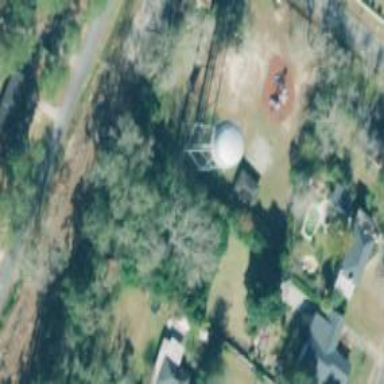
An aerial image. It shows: Water tower that is man-made.